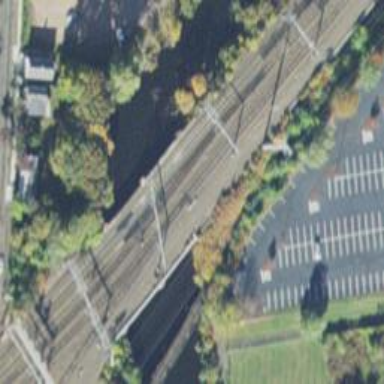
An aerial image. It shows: Bridge over electrified railway with contact line.